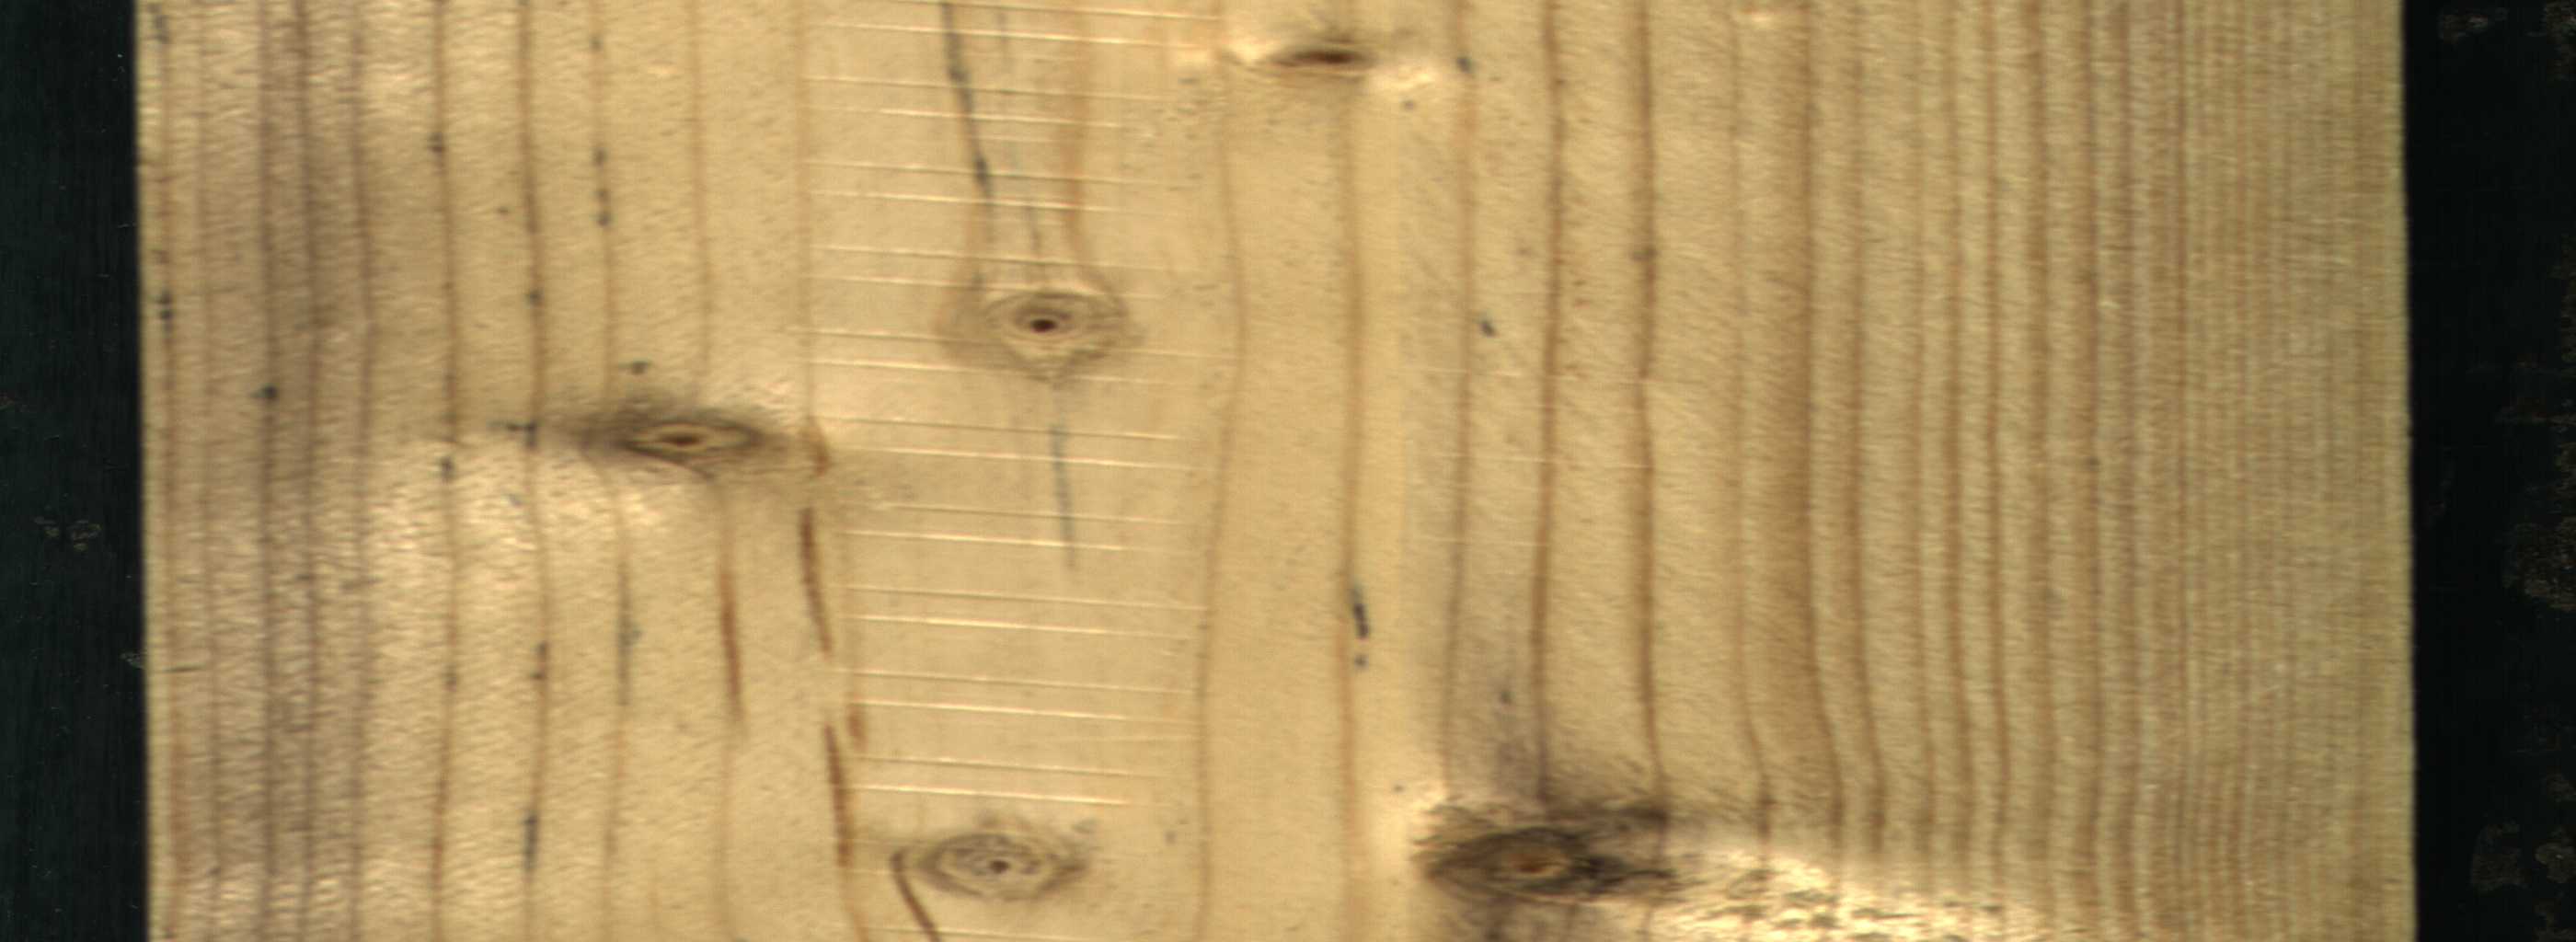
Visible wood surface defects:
Dead_Knot
Live_Knot
Live_Knot
Live_Knot
Live_Knot